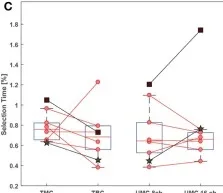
Selection time.
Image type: chart (chart)